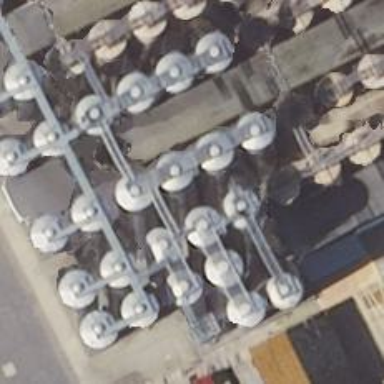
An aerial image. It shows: Storage tank with man-made structure.